Aerial crown-view tile of a tropical tree (Barro Colorado Island, Panama), acquired 20240918:
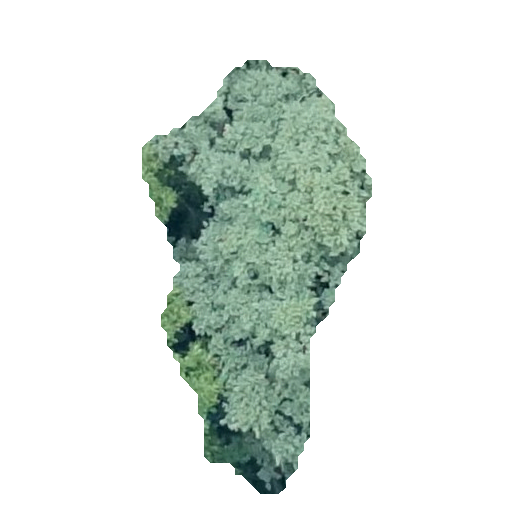
Species: Luehea seemannii
GBIF accepted scientific name: Luehea seemannii
Crown area: 97.154 m²